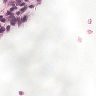
Metastatic tissue present: no